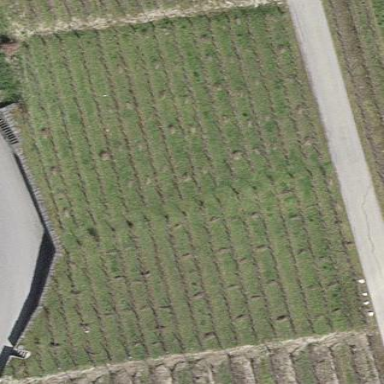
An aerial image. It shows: Vineyard where grapes are grown.